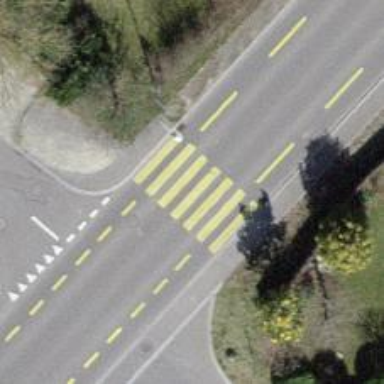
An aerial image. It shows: Secondary road with dedicated cycle lane.